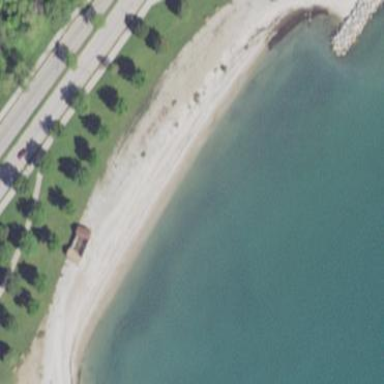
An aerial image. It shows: Sandy beach.